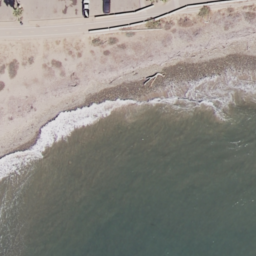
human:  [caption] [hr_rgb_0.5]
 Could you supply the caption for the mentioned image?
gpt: Waves slapping a white sand beach and some cars parked on the beach .

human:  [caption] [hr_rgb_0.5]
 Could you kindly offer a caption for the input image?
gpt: This is a beach with clear waters and white sands .

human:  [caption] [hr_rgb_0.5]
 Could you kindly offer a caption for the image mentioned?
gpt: Waves slapping a white sand beach throwing up white foasm .

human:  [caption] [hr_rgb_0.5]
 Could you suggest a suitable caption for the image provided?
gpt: This is a beach with blue sea and sand .

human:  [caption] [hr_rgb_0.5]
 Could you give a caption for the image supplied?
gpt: Some plants and cars on the beach .